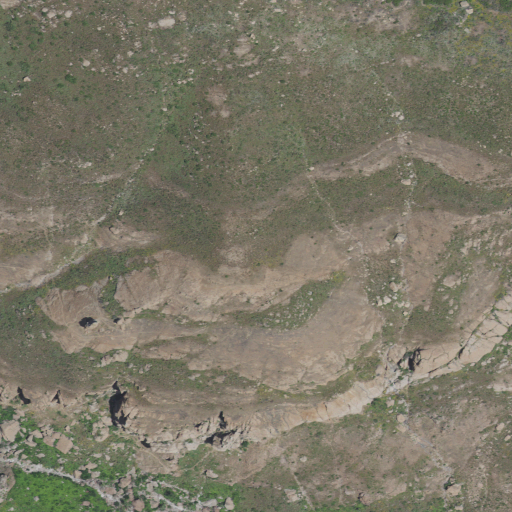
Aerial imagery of mountain in California named Balanced Rock containing grassland and shrub